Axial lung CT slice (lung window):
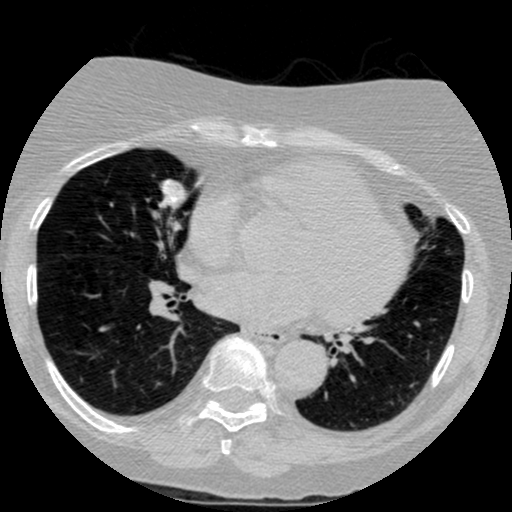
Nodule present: yes
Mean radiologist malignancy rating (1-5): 3.25